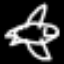
Label: airplane